【题型】解答题　【知识点】平面几何　【难度】easy
如图，$\triangle ABC$ 中，点 $D$、$E$ 分别在边 $AC$、$AB$ 上，$AG$ 平分 $\angle BAC$，交 $DE$、$BC$ 于点 $F$、$G$，且
$AD \cdot AG = AF \cdot AB$.

(1) 求证：$\triangle ADF \sim \triangle ABG$；

(2) 若 $\triangle ADF$ 与 $\triangle ABG$ 的周长之比是 $2:5$，$AE = 8$，求 $AC$ 的长。
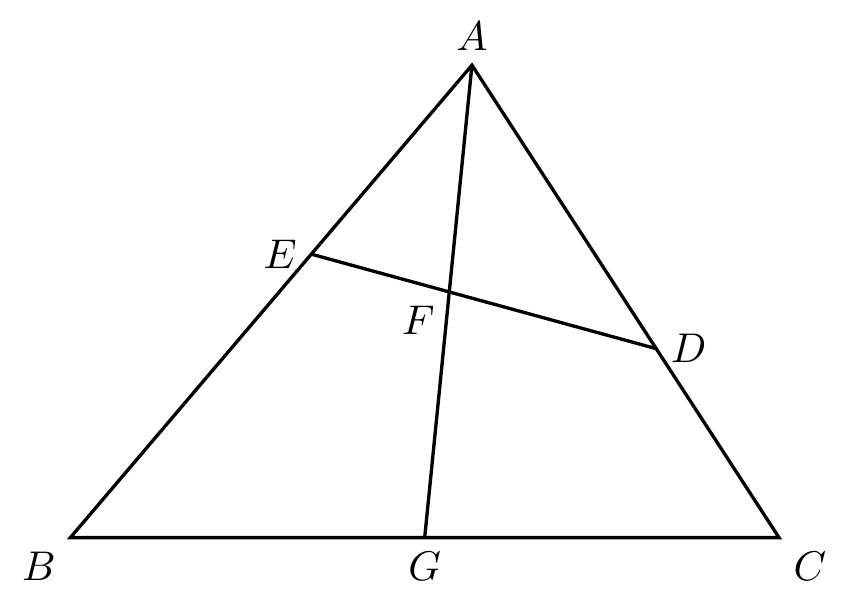
【解答】
(1) 证明：$\because AG$ 平分 $\angle BAC$，

$\therefore \angle DAF = \angle BAG$。

$\because AD \cdot AG = AF \cdot AB$，

$\therefore \triangle ADF \sim \triangle ABG$。

(2) 解：由（1）知：$\triangle ADF \sim \triangle ABG$，

$\therefore \angle ADE = \angle B$。

$\angle DAE = \angle BAC$，

$\therefore \triangle DAE \sim \triangle BAC$，

$\therefore \frac{AE}{AC} = \frac{AD}{AB}$。

$\because \triangle ADF$ 与 $\triangle ABG$ 的周长之比是 $2:5$，

$\therefore \frac{AD}{AB} = \frac{2}{5}$。

$\because AE = 8$，

$\therefore \frac{8}{AC} = \frac{2}{5}$，

$\therefore AC = 20$。